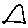
Label: triangle